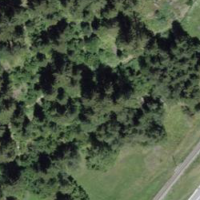
EUNIS habitat code: 23
Species observed at this site:
Papilio machaon
Cyaniris semiargus